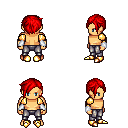
a pixel art fantasy rpg character, male body template, human, tanned skin, gold arm armor, metal pants, red pixie cut hairstyle, white cloth bracers, gold boots, four views (front, back, left, right), 2x2 character sprite sheet, small pixel art, hard edges, no anti-aliasing